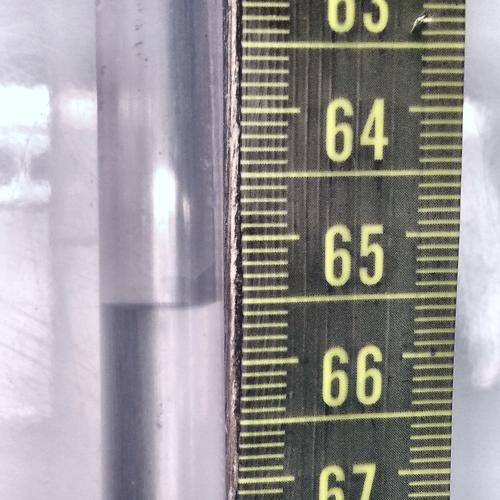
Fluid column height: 65.5 cm